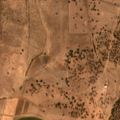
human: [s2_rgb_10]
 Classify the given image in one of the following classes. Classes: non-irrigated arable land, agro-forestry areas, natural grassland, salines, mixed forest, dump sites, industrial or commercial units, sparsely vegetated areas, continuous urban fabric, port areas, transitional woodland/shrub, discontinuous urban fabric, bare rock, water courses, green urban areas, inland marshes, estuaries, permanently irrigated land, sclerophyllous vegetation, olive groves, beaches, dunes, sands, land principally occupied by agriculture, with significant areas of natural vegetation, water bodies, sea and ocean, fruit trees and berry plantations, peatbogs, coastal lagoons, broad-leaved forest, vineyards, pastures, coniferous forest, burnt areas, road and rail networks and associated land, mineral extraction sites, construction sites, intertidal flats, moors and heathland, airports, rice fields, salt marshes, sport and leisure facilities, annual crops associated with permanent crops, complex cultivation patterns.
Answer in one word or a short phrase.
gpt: non-irrigated arable land, permanently irrigated land, olive groves, pastures, agro-forestry areas